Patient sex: F
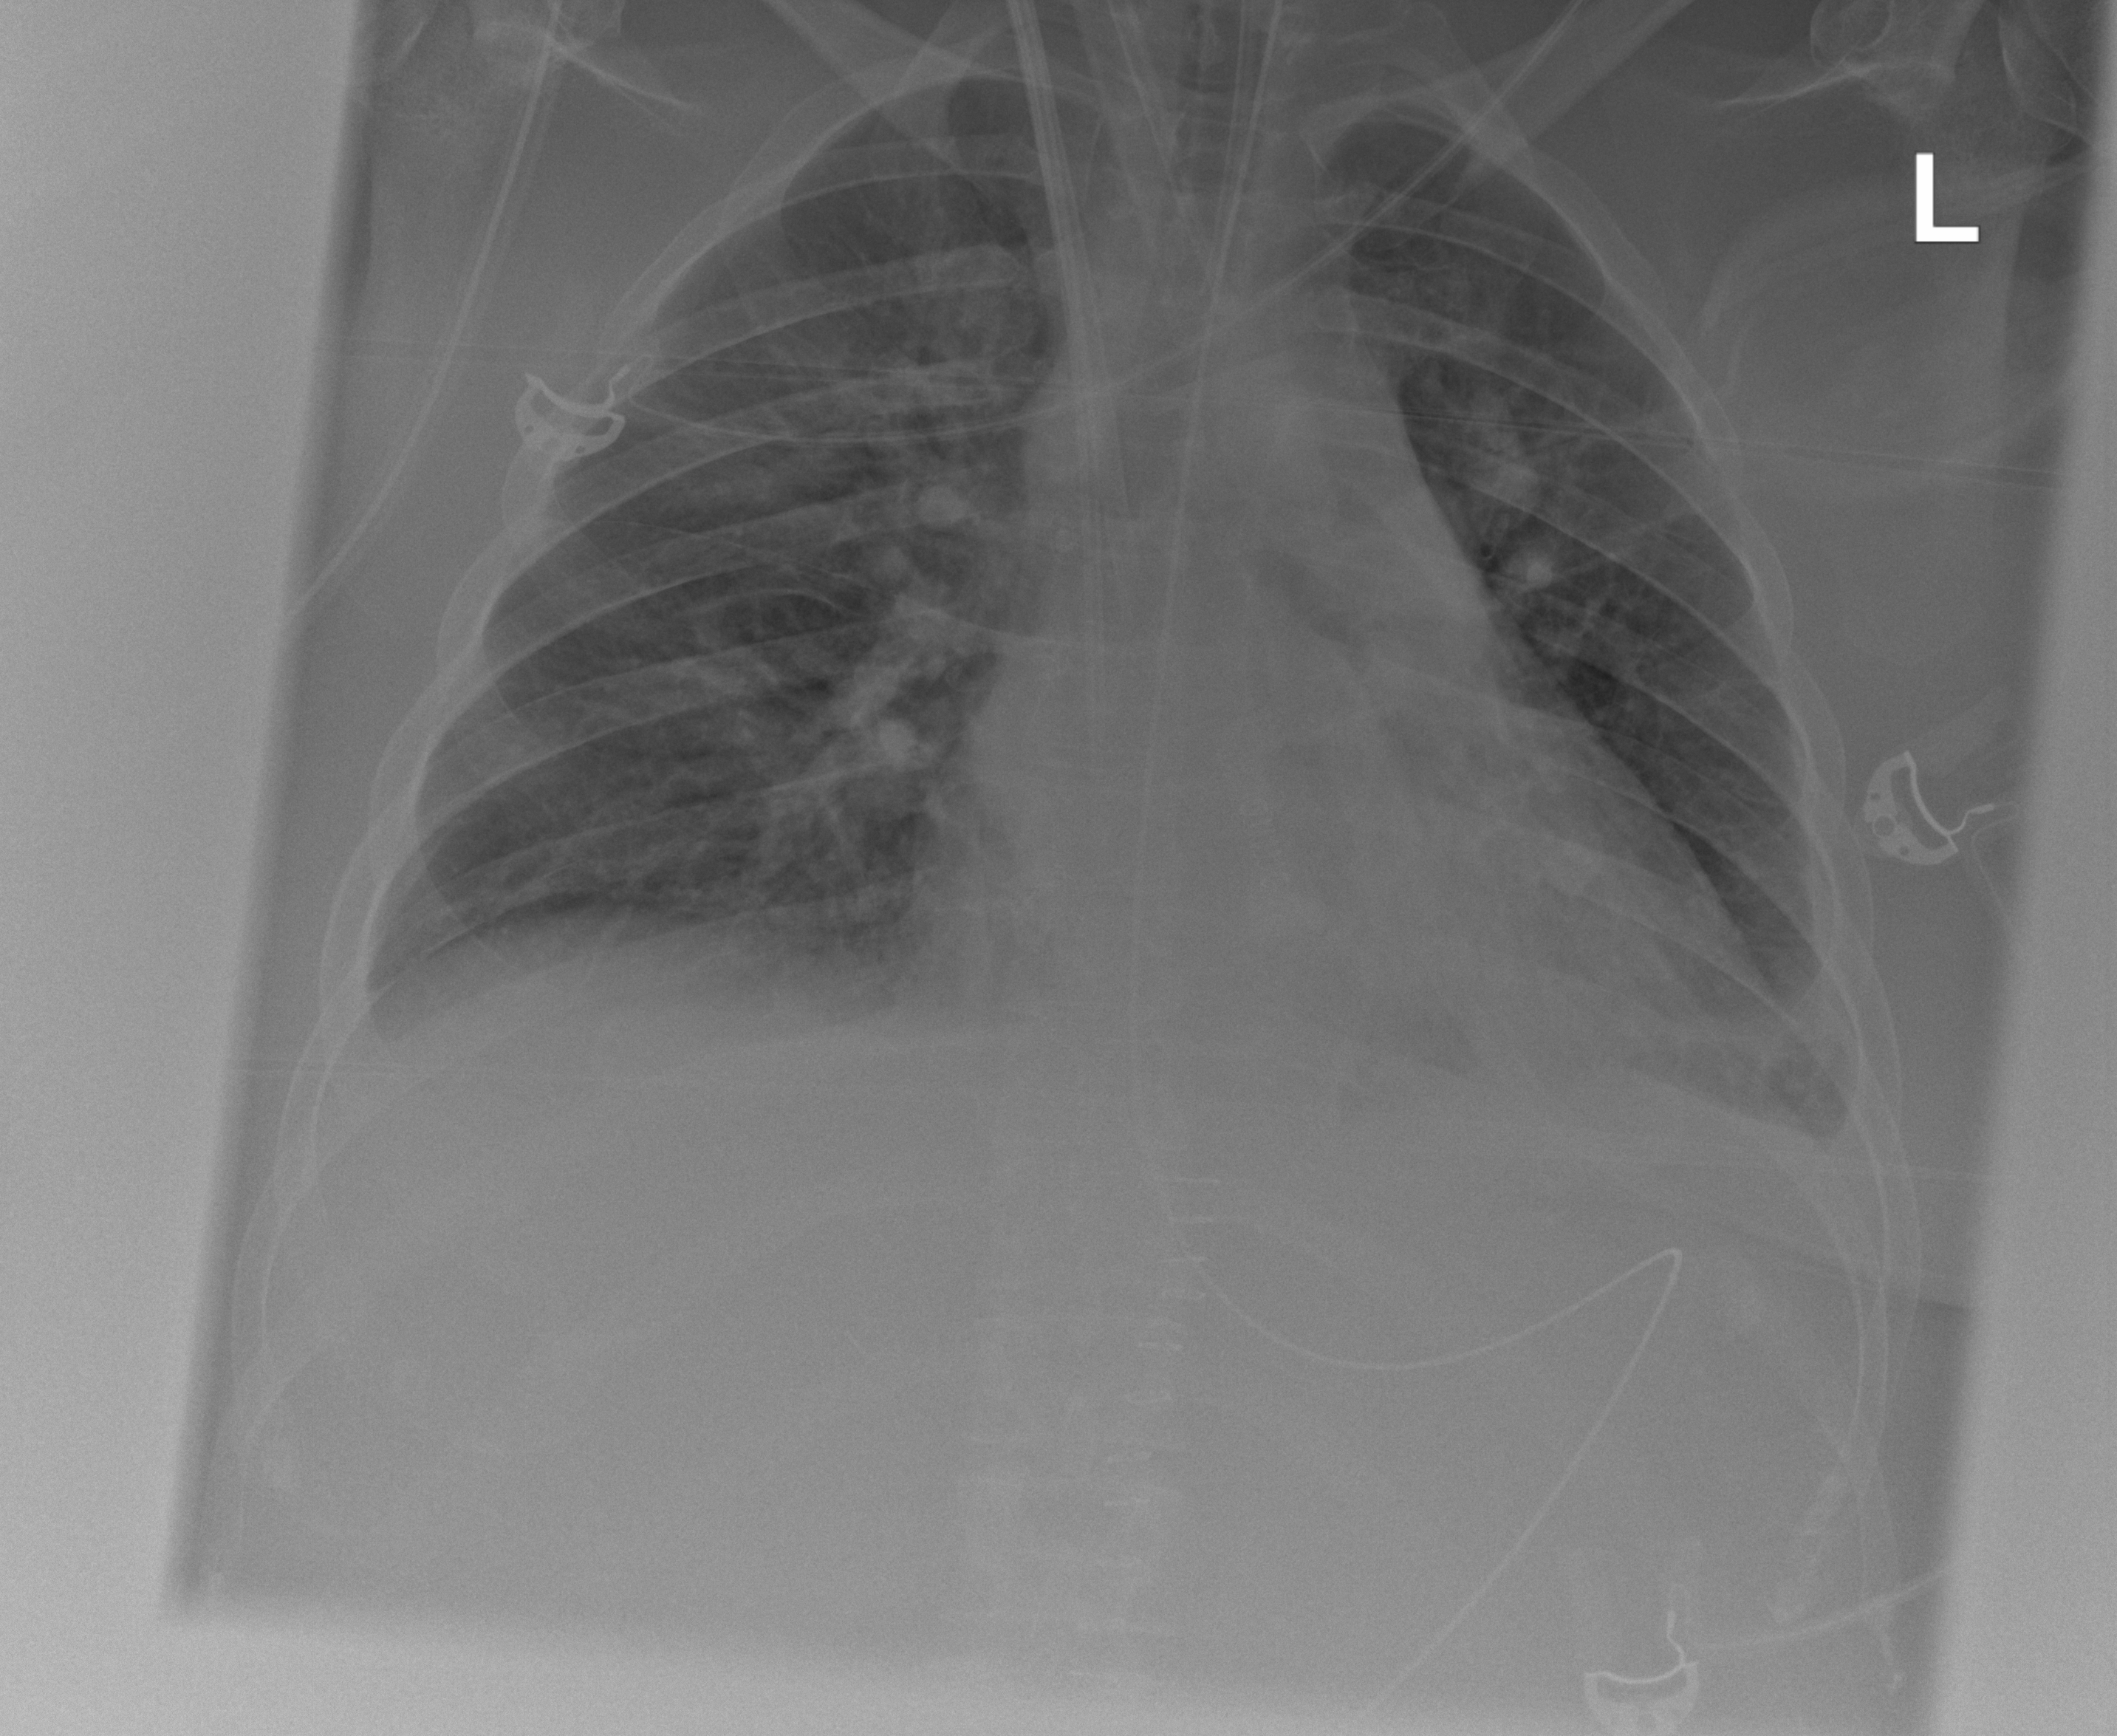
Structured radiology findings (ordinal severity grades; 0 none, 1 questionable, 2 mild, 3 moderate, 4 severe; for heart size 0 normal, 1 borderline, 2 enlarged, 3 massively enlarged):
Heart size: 2
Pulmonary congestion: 1
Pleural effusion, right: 2
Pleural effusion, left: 2
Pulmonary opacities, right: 2
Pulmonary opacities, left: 0
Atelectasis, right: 1
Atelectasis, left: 2